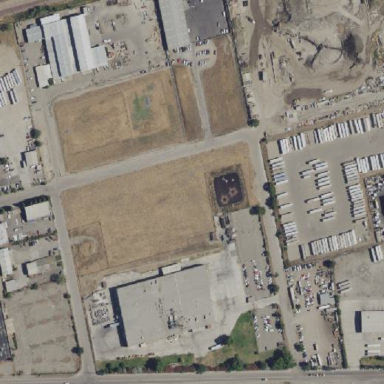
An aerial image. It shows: Industrial area.